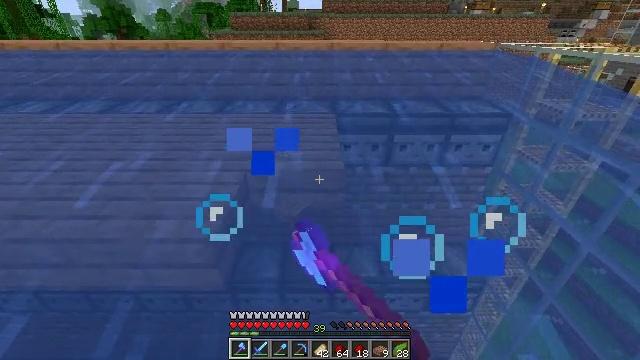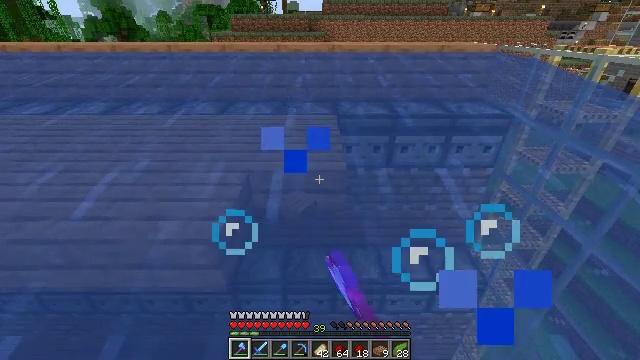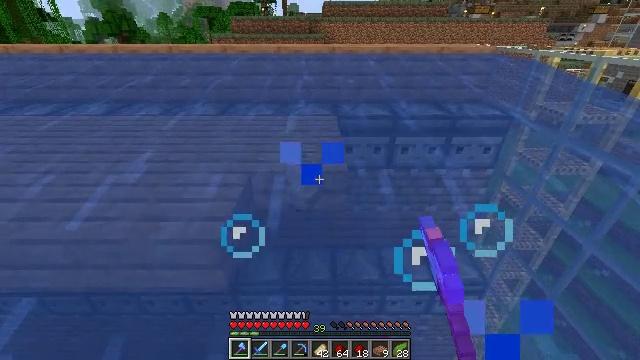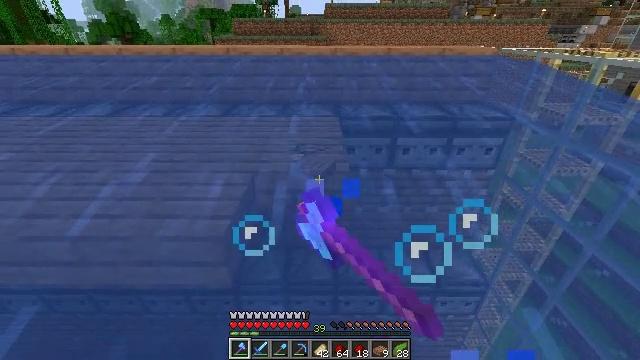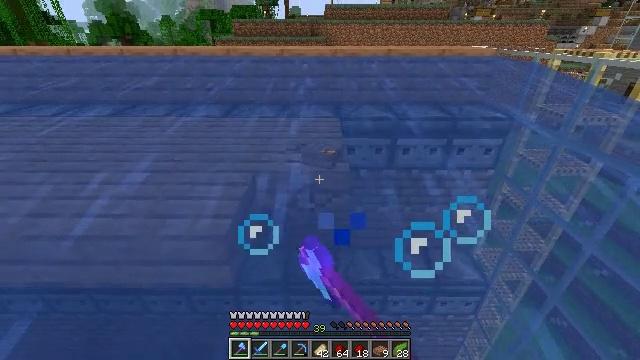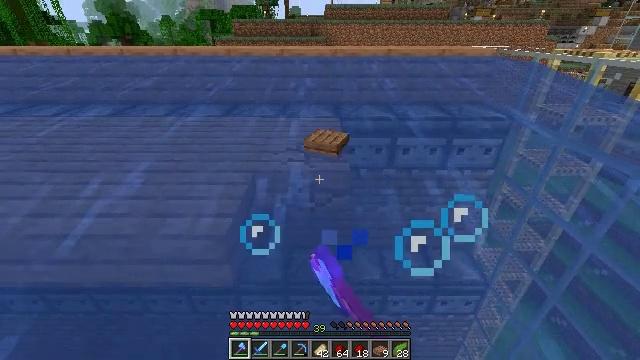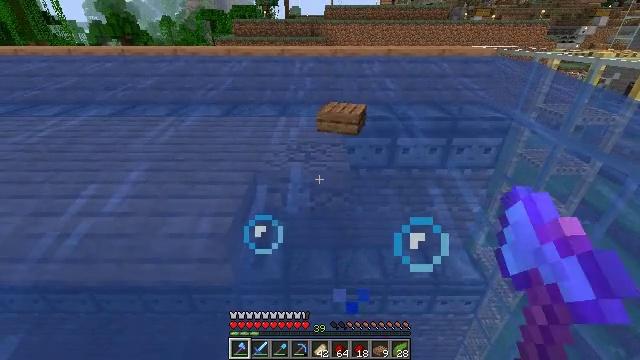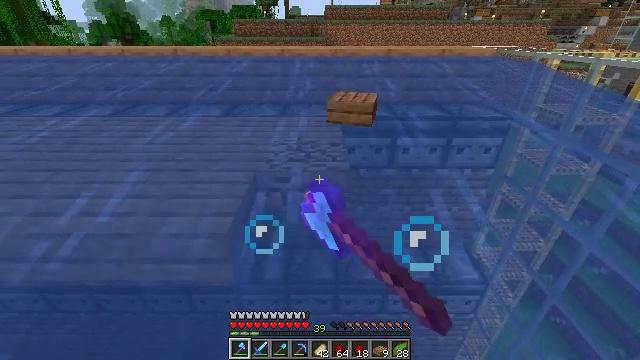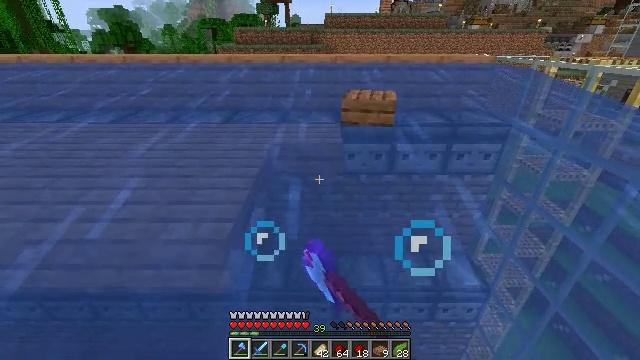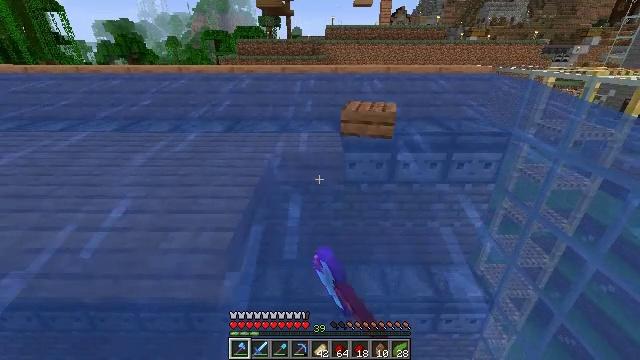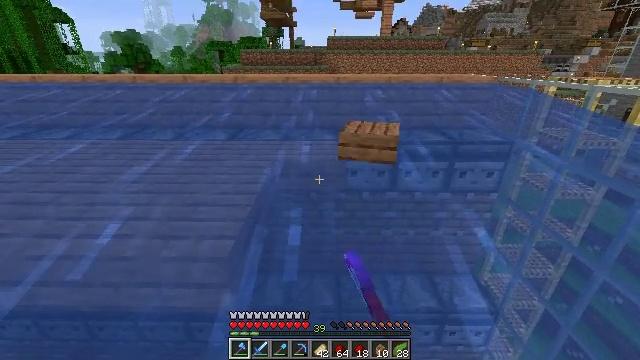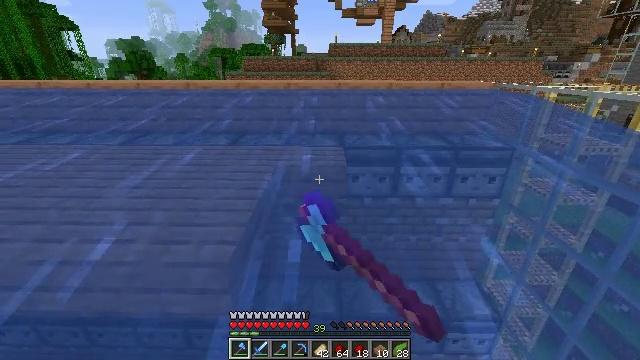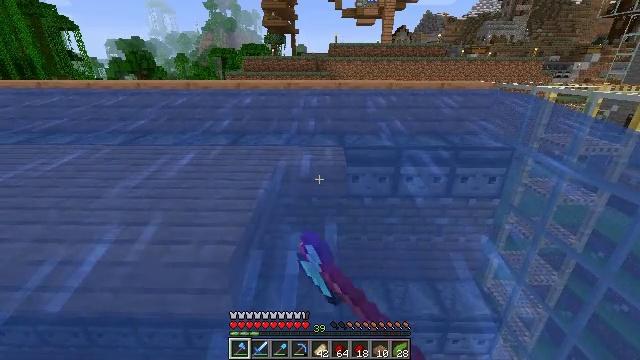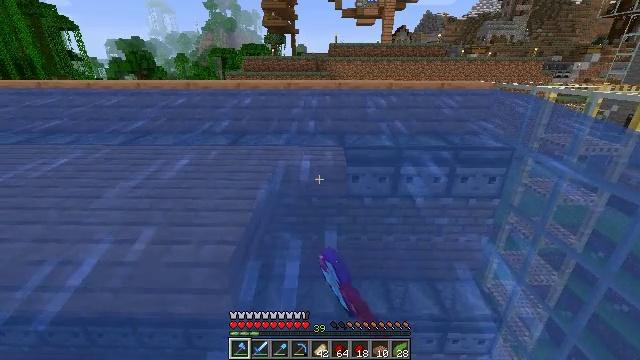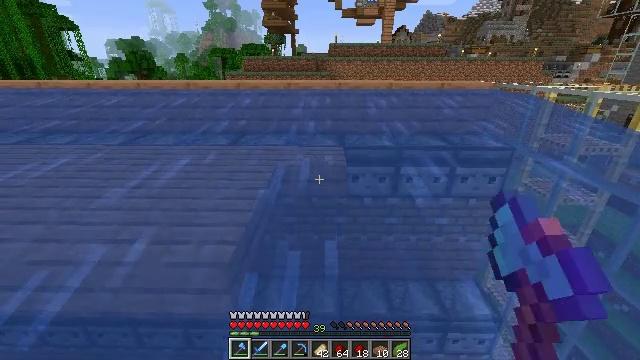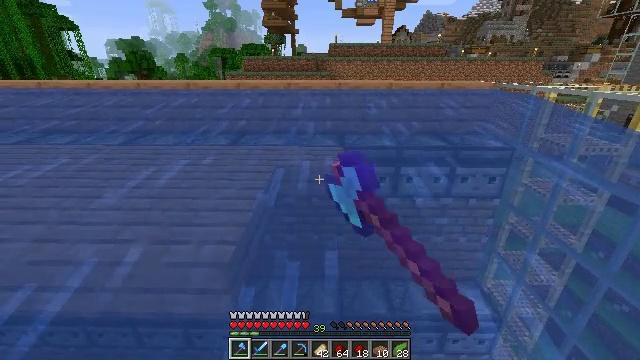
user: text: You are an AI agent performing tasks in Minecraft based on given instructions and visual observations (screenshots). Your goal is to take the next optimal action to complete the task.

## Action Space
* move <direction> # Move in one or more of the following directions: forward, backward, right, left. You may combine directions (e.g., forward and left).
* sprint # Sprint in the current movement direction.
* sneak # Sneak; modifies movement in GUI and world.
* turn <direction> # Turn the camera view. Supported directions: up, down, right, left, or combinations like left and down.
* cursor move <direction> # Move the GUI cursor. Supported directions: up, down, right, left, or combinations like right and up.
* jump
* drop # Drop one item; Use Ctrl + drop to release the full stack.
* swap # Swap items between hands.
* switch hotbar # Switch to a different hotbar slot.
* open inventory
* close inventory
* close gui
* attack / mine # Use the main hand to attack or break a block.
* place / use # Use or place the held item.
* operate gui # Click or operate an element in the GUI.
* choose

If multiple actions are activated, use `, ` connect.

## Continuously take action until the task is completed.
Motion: motion action
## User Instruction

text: Gather the jungle slab for reuse.
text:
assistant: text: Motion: sneak, attack / mine
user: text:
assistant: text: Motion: sneak, attack / mine
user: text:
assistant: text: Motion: sneak, attack / mine
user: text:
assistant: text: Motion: sneak, attack / mine
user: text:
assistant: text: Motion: sneak, attack / mine
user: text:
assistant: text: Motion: sneak, attack / mine
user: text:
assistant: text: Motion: sneak, attack / mine
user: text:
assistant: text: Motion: sneak, turn up, attack / mine
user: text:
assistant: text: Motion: sneak, turn up, attack / mine
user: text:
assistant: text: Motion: sneak, turn up, attack / mine
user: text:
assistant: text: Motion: sneak, turn up, attack / mine
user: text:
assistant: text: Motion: sneak, attack / mine
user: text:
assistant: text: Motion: sneak, attack / mine
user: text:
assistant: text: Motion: sneak, attack / mine
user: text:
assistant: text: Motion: sneak, attack / mine
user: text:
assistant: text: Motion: sneak, attack / mine
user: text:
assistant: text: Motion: sneak, attack / mine
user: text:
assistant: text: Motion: sneak, attack / mine
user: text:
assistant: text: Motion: sneak, attack / mine
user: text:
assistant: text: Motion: sneak, attack / mine
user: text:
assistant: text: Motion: sneak, attack / mine
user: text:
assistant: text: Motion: sneak, attack / mine
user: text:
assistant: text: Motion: sneak, attack / mine
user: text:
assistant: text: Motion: sneak, attack / mine
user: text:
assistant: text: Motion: sneak, attack / mine
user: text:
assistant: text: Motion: sneak
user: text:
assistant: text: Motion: sneak
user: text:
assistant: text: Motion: sneak
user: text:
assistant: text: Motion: sneak
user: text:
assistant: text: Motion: move left, sneak